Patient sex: F
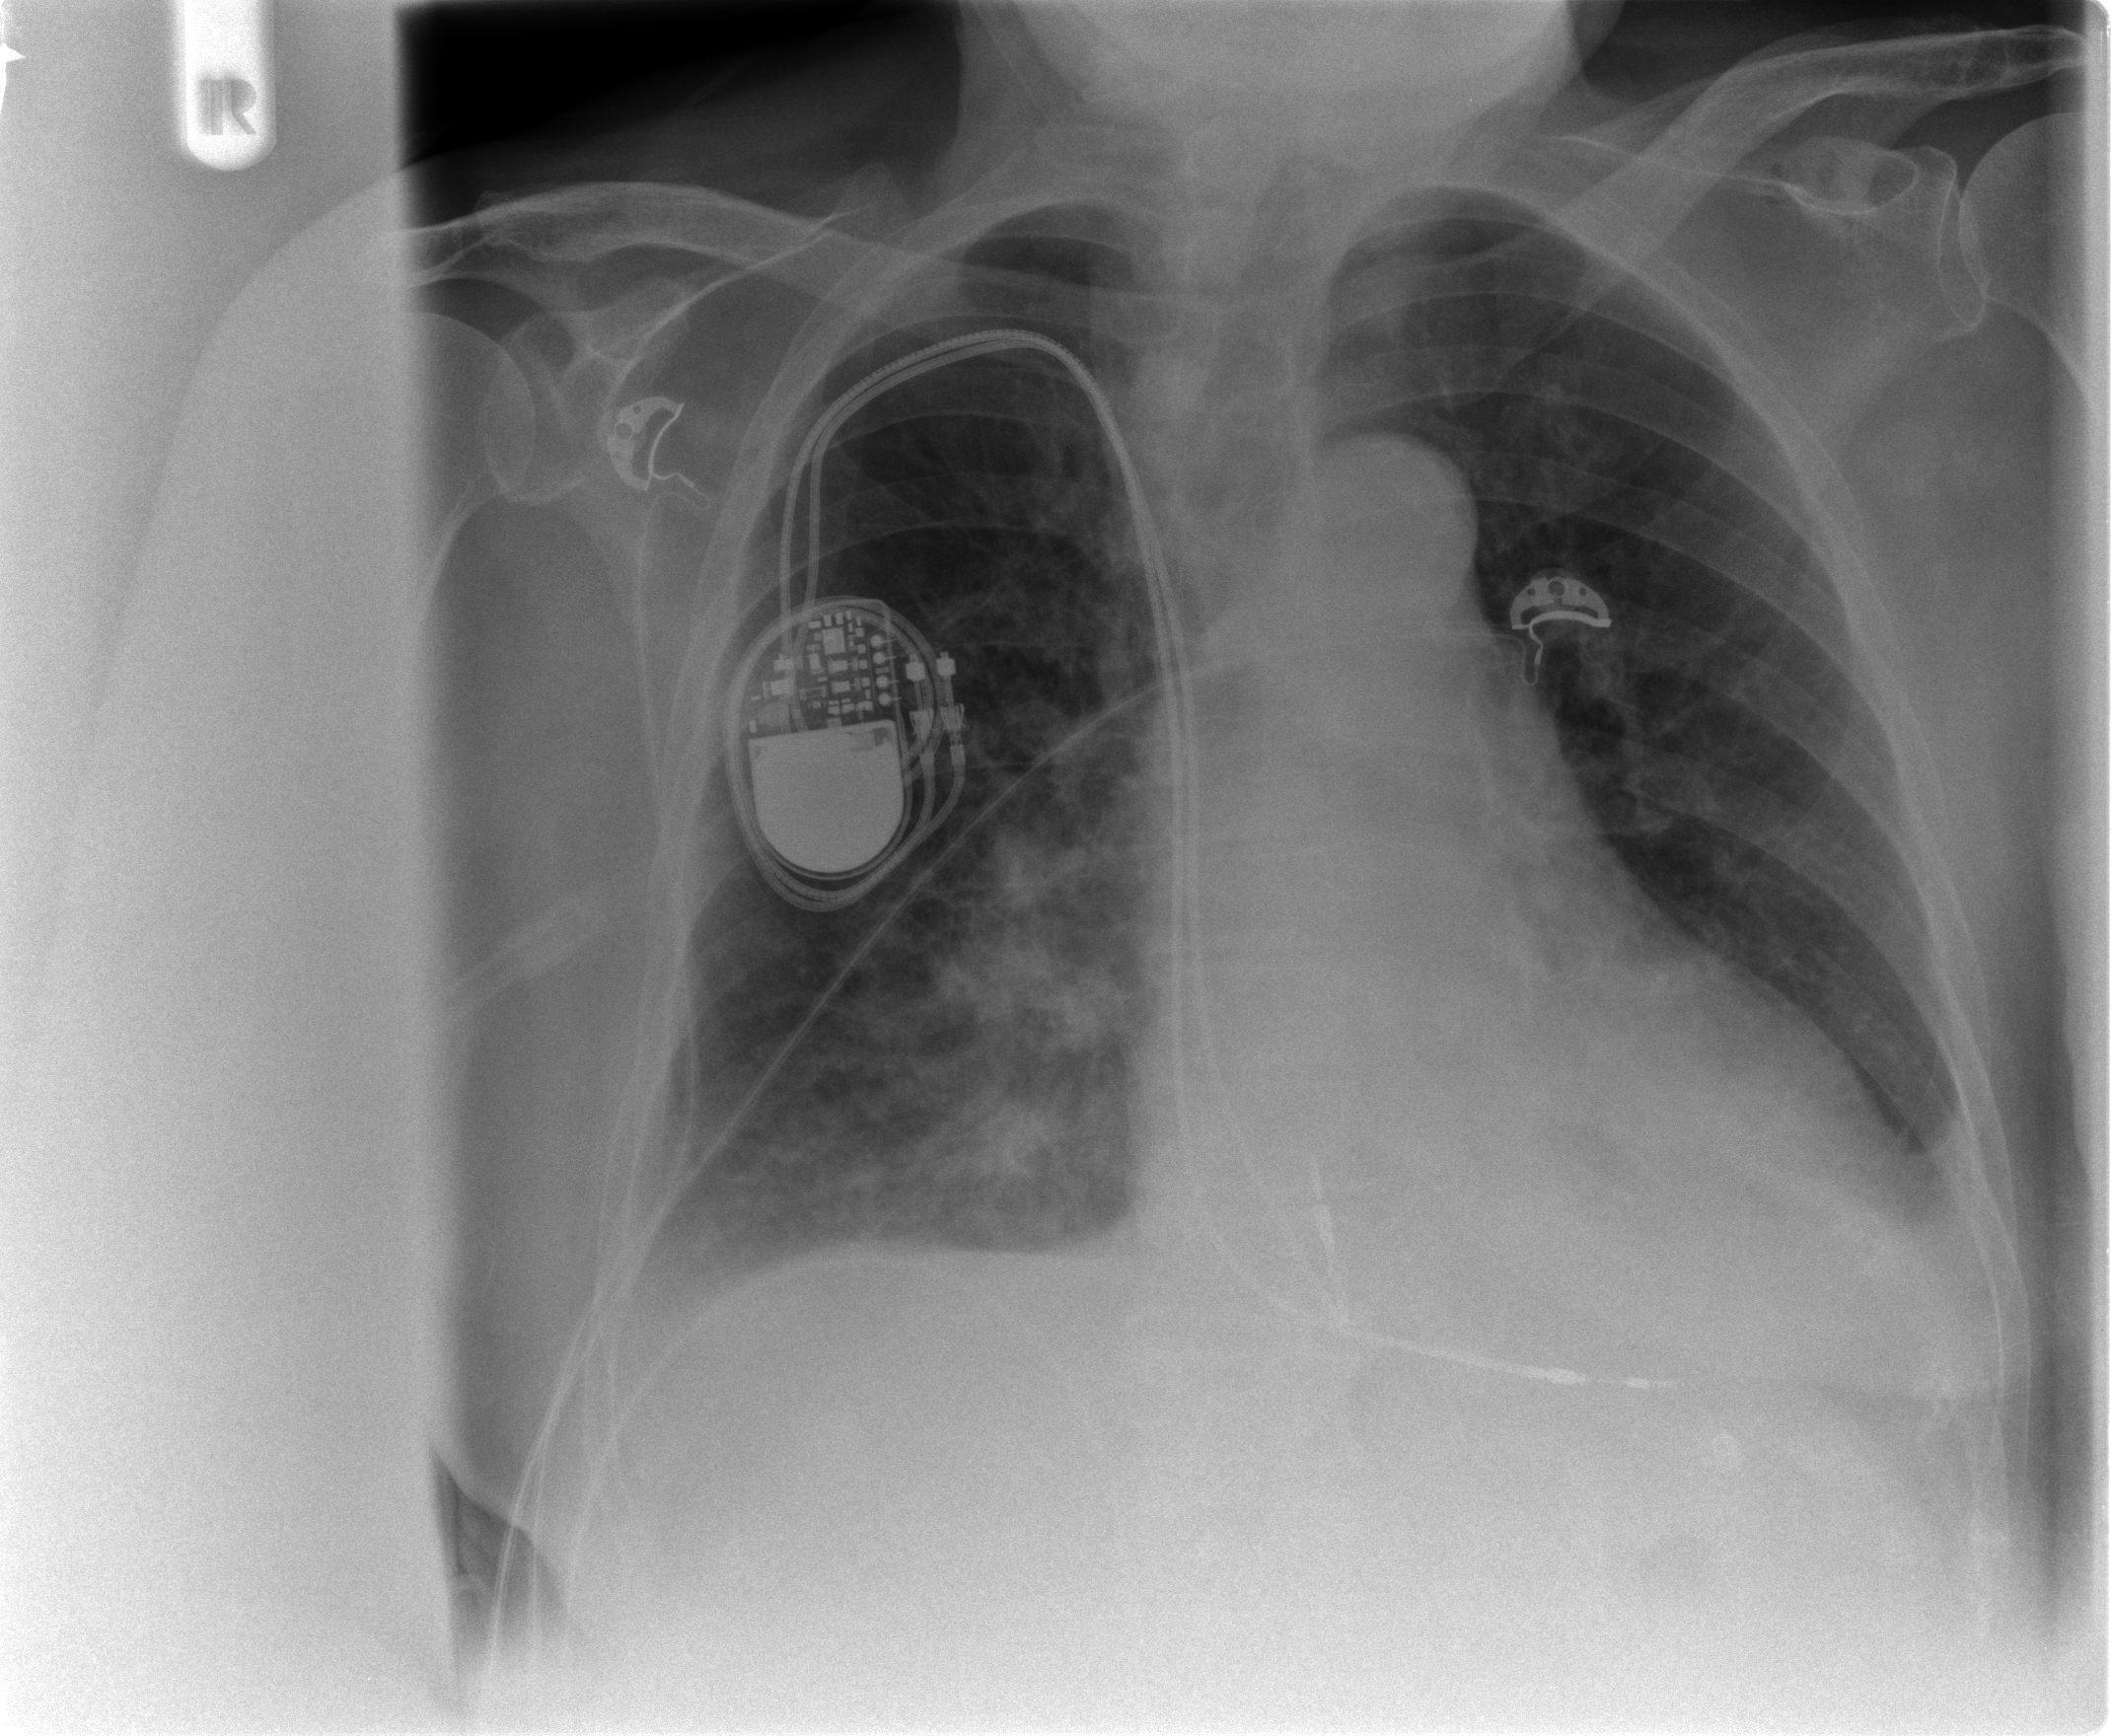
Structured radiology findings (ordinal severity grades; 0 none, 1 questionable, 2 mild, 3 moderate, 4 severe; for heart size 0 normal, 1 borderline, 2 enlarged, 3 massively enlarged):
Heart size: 1
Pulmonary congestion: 1
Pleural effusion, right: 2
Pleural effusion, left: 2
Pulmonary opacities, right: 2
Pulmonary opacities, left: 0
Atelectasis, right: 2
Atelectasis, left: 2